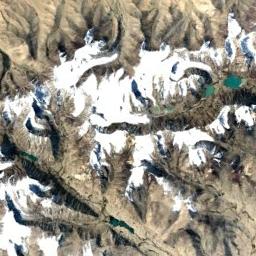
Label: snowberg